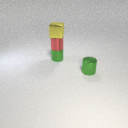
small green metal cylinder to the right of small green metal cylinder